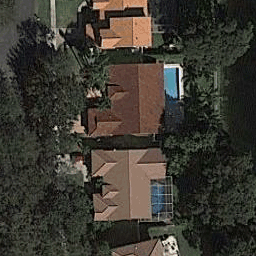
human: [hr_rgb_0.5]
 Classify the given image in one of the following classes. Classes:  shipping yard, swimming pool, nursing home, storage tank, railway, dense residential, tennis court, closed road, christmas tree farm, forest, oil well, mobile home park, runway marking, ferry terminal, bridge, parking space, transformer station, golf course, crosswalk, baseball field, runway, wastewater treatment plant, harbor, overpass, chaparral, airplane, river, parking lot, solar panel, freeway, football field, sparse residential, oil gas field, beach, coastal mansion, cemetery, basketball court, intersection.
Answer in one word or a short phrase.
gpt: coastal mansion